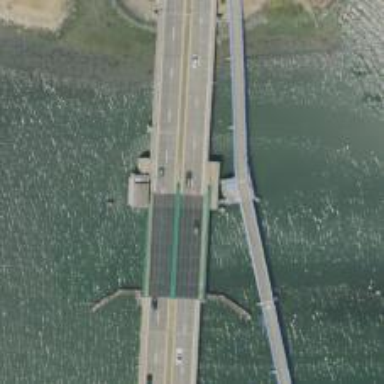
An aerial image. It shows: Primary highway crossing over movable bridge.